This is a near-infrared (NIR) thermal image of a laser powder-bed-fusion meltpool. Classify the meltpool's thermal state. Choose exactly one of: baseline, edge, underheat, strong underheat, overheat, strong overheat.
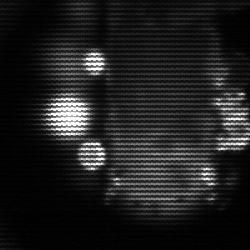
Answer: strong underheat